Question: I have a strange behavior, it doesn't matter which browser I try. The output shows me always hyphen, but there is no hyphen in the source code.

How can if fix that? I tried it in Safari, Firefox and Chrome in OSX Mavericks.
You can try it yourself here: <URL>
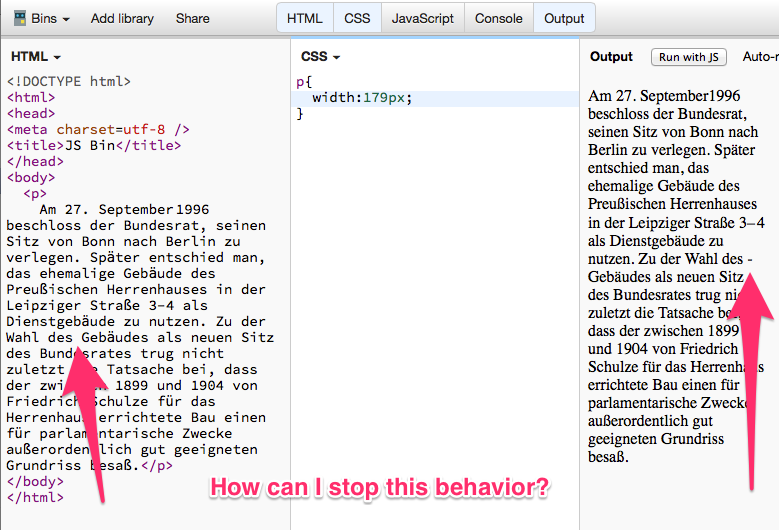
Answer: Delete the whitespace between "des Gebaudes" including the "G" and starting from "Gebaudes. There is a invisible character there. If it is removed, the hyphen vanishes.